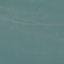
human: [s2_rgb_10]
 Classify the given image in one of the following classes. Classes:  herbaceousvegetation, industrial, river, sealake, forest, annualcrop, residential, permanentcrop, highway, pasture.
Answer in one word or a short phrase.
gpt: SeaLake